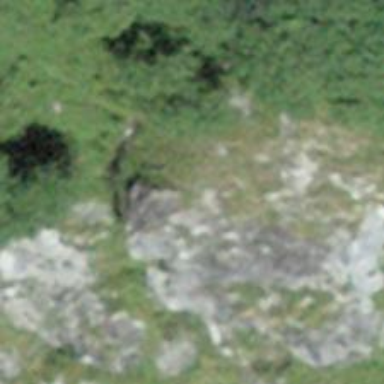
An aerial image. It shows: Cliff in nature.